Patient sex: F
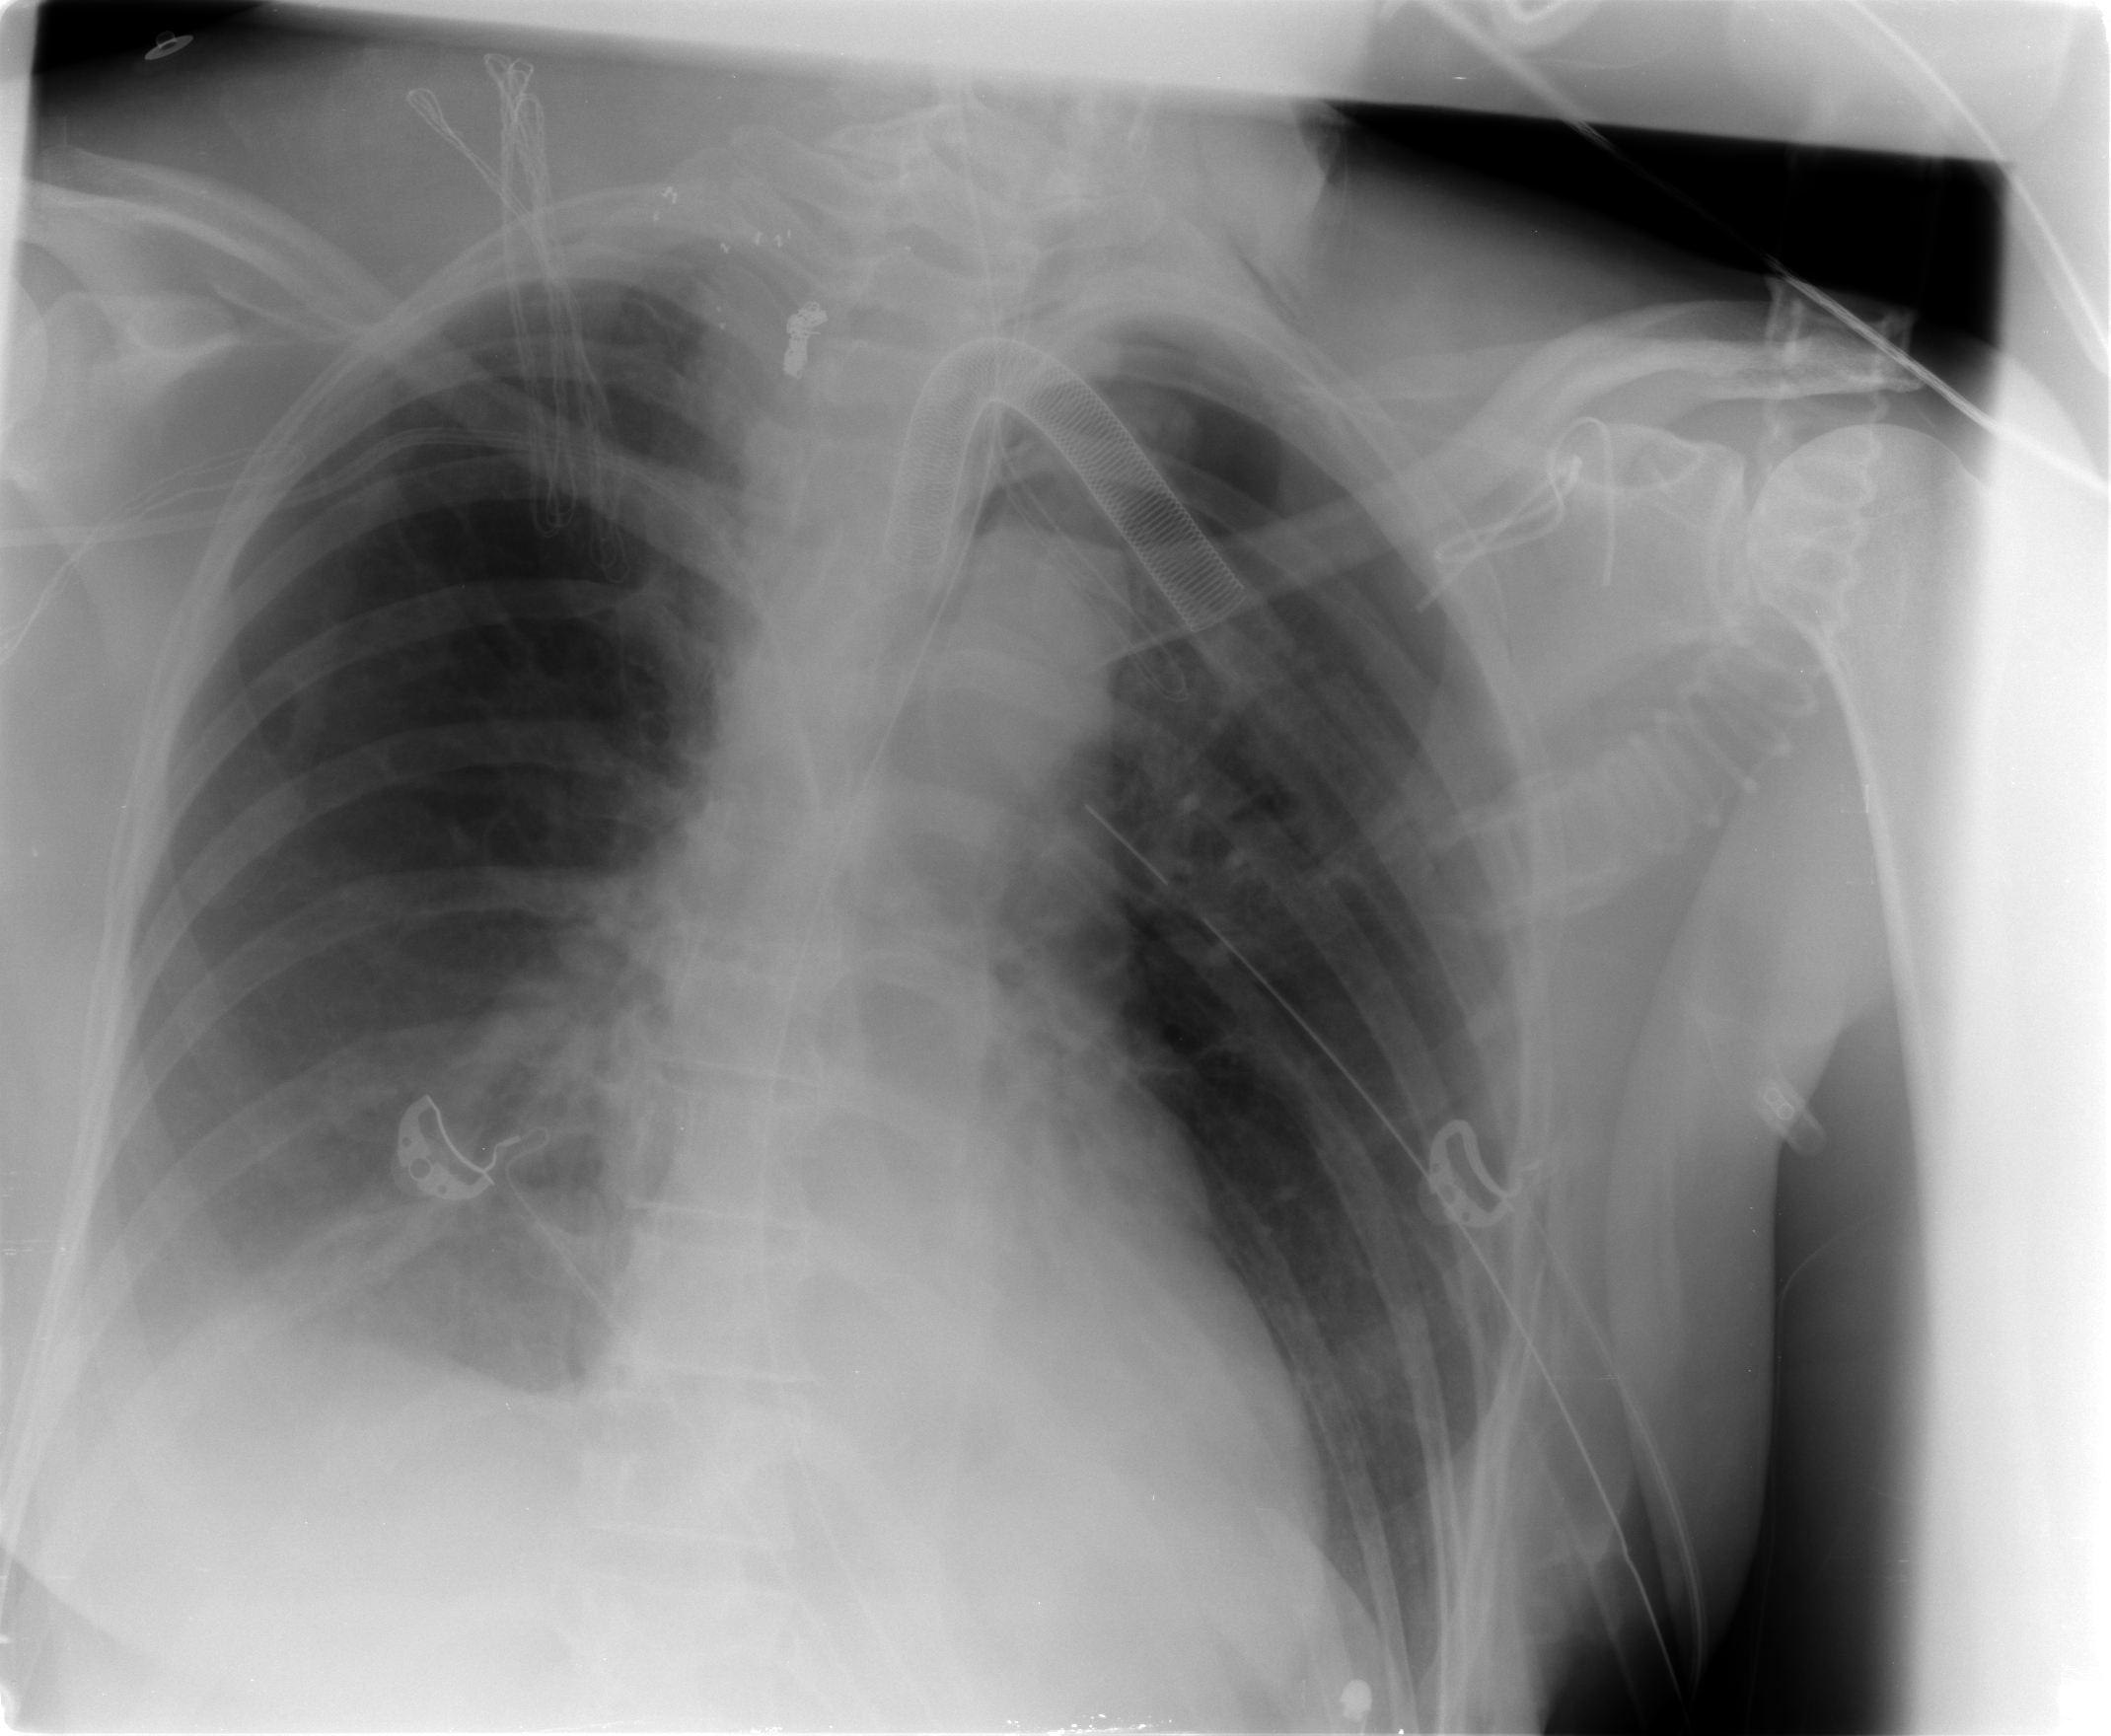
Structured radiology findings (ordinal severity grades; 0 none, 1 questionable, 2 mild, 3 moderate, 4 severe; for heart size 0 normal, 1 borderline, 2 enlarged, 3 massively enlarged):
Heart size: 0
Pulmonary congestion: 0
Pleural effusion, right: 2
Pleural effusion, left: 0
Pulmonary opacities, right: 0
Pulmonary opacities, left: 0
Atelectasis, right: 1
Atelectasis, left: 1